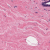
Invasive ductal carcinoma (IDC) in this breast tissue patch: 0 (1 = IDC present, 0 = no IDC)